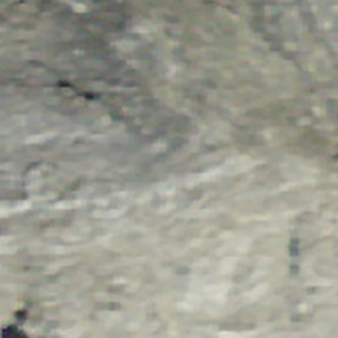
Label: other